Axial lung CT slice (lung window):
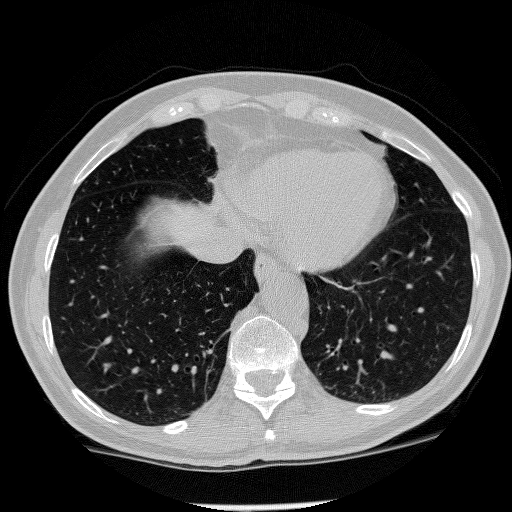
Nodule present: no